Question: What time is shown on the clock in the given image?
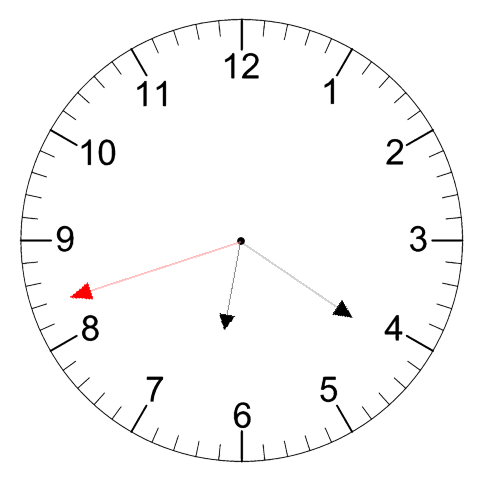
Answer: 06:20:42